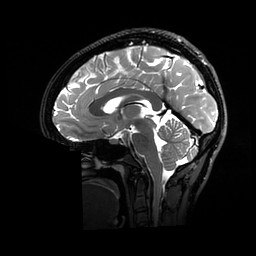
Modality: T2w
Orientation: axial